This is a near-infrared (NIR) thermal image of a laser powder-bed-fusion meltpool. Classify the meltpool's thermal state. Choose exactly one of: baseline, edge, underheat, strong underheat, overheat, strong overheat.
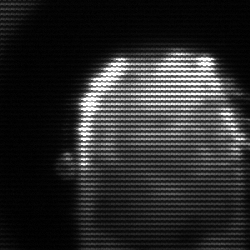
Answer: baseline